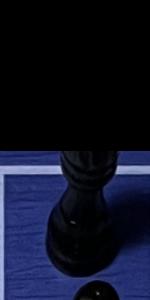
Label: Rook_Black